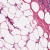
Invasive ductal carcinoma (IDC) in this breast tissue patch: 0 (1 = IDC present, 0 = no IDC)